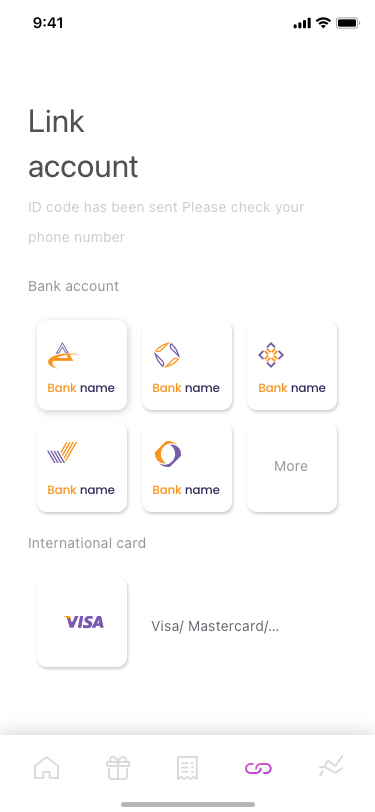
Text in this UI design:
More
Link
account
ID code has been sent Please check your phone number
Bank account
International card
Visa/ Mastercard/…